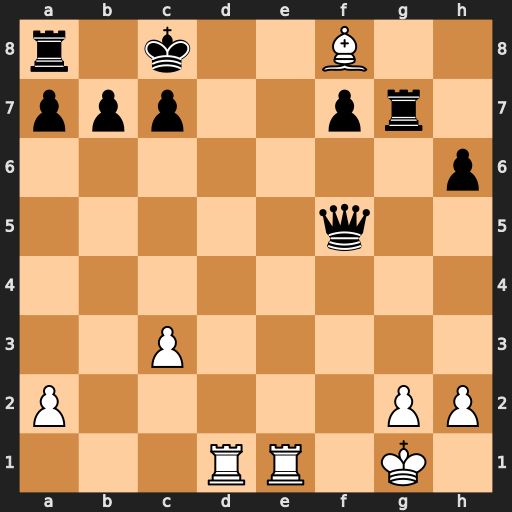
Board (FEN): r1k2B2/ppp2pr1/7p/5q2/8/2P5/P5PP/3RR1K1
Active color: w
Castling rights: -
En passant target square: -
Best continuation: Re8#